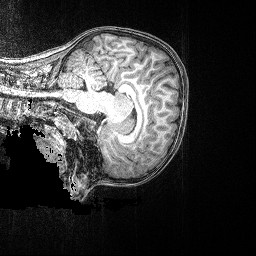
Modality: T1w
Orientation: sagittal
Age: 84
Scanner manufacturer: siemens
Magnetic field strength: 3 T
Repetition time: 2.5 s
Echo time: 0.00347 s